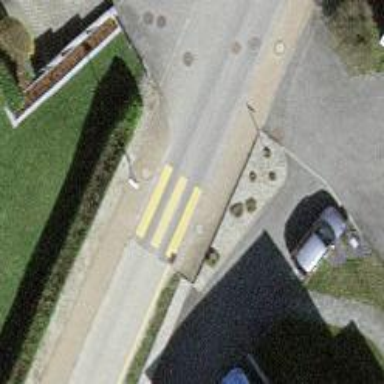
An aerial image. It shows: Marked road crossing.